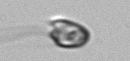
Label: flagellate_morphotype1